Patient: sex F, age 54
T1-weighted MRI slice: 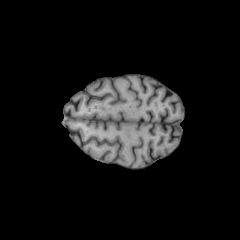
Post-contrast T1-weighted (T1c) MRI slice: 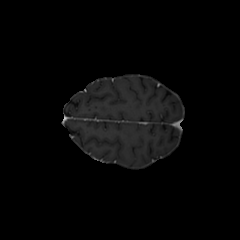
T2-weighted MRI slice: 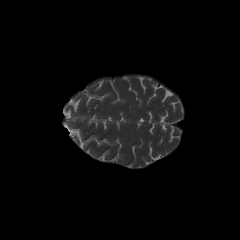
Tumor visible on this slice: no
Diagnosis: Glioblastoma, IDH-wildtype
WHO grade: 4